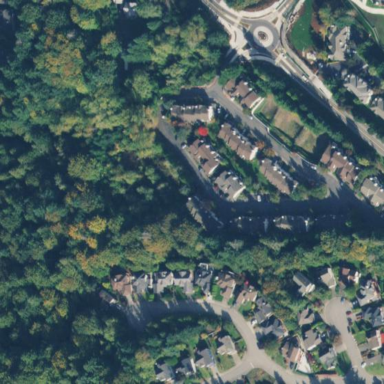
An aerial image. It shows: Condominium within residential area.